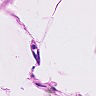
Metastatic tissue present: no